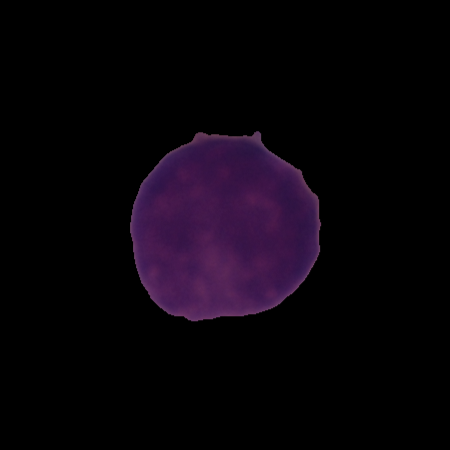
Label: healthy